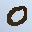
Label: 0